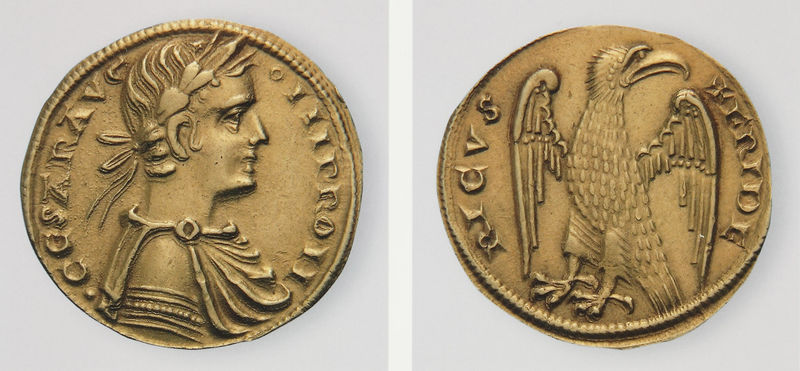
Titel: Goldmünze (Augustalis) mit Brustportrait Friedrich II. und stehendem Adler; 5,27g
Standort: Herstellungsort: Brindisi (EU - I - Apulien)
Institution: Berlin, Staatliche Museen - Preußischer Kulturbesitz, Münzkabinett
Schlagwörter: adler, flügel, kopf, umhang, vogel, mund, nase, ohr, profil, federn, porträt, auge, gewand, gold, person, fliegen, schrift, schnabel, schriftzug, kaiser, könig, foto, antike, rückseite, herrscher, krallen, kranz, lorbeerkranz, rüstung, vorderseite, antik, toga, lettern, römisch, prägung, münze, fiebel, claudius, romanum, lorberkranz, währung, progil, imperium, te, constantin, aurus, corona civica, imperium romanum